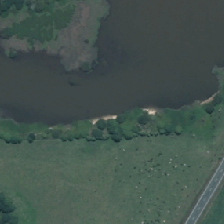
Land cover: lake_pond